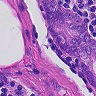
Metastatic tissue present: yes